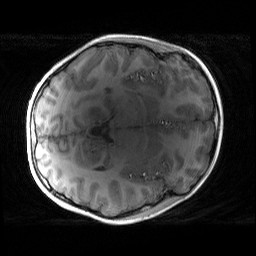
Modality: T1w
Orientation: axial
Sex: male
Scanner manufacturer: siemens
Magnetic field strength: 3 T
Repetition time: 1.9 s
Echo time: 0.00243 s